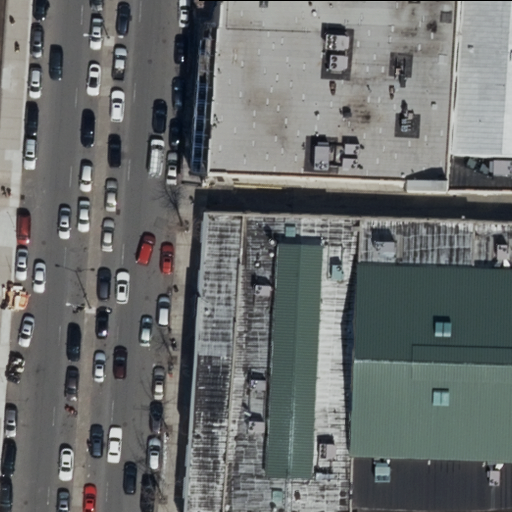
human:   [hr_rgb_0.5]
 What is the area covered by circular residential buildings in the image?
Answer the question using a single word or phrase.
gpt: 0m2

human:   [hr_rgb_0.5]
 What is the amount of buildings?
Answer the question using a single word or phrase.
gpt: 2

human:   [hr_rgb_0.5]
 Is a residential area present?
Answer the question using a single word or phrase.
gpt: yes

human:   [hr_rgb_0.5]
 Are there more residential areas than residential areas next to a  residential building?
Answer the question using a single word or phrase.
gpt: no

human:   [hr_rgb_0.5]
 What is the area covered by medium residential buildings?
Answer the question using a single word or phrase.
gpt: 0m2

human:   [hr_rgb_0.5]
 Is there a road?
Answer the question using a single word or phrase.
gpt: yes

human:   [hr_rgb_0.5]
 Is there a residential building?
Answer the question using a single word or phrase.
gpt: yes

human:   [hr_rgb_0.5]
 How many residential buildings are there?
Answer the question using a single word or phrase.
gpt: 2

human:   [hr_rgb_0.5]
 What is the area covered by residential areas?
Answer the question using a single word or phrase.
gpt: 477m2

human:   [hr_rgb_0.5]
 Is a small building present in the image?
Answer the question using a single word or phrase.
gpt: no

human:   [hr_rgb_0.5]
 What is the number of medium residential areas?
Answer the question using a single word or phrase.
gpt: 1

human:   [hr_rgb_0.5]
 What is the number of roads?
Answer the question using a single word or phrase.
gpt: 4

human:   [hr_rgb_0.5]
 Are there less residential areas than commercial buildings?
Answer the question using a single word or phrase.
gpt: no

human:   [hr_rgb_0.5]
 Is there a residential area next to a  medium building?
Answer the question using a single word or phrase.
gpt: no

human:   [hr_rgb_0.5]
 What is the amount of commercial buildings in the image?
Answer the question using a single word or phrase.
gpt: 0

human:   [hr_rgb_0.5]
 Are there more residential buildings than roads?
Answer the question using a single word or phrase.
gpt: no

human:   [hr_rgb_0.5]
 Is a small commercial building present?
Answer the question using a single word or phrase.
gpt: no

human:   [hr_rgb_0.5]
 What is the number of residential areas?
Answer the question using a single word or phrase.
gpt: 1

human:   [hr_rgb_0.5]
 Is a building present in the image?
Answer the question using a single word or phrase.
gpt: yes

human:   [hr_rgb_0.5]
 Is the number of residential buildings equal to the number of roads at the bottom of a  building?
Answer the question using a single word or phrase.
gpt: no

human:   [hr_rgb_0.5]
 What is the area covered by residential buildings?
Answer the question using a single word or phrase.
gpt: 5872m2

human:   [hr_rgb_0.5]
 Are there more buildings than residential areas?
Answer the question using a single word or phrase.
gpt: yes

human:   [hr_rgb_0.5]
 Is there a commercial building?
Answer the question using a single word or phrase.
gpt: no

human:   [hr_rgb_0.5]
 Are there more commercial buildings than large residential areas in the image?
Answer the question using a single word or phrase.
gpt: no

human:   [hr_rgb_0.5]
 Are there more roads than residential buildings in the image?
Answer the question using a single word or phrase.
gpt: yes

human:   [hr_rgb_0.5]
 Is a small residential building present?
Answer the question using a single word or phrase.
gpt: no

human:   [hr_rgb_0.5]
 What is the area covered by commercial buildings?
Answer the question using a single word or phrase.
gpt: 0m2

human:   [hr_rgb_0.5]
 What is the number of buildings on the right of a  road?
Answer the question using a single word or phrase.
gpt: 2

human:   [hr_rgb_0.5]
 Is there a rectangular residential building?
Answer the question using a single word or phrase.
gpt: yes

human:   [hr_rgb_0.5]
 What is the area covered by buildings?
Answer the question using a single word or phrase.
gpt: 5872m2

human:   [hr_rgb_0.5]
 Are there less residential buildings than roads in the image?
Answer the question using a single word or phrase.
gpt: yes

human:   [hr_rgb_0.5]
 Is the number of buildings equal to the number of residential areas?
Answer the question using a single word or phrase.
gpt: no

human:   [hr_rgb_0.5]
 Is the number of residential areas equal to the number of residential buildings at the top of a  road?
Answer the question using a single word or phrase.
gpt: yes

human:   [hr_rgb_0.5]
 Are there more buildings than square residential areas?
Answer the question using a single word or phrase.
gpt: yes

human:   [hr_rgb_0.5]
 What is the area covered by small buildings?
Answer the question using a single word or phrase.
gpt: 0m2

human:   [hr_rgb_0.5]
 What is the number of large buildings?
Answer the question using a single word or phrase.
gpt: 2

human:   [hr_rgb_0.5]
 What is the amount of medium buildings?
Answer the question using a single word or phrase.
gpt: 0

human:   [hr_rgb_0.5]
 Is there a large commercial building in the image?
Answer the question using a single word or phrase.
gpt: no

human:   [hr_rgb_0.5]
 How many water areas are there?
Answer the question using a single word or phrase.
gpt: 0

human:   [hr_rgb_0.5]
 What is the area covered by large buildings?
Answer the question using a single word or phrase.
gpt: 5872m2

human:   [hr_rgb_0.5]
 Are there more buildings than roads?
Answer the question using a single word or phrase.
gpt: no

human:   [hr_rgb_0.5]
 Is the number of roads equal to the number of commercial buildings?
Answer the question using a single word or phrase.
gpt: no

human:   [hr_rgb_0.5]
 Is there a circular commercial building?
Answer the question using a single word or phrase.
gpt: no

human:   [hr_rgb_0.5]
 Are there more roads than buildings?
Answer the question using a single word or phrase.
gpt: yes

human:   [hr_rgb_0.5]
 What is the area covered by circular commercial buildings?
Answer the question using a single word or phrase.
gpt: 0m2

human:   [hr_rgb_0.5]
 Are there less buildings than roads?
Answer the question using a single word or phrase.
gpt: yes

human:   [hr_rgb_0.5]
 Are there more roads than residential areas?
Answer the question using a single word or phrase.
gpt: yes

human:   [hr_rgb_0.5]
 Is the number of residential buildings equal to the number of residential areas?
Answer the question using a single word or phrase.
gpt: no

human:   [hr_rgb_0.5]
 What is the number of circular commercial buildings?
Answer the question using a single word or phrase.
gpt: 0

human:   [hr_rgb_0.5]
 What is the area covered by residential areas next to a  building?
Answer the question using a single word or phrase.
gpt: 477m2

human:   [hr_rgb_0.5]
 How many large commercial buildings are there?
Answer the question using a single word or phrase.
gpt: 0

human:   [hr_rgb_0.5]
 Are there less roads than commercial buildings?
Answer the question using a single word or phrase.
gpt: no

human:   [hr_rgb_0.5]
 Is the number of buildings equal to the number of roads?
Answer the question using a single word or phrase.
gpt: no

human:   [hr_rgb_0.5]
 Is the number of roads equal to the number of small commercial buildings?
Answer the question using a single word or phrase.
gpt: no

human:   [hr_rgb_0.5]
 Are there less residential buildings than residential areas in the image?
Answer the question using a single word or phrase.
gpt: no

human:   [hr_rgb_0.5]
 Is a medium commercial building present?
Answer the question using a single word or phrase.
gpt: no

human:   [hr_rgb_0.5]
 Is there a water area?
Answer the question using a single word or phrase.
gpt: no

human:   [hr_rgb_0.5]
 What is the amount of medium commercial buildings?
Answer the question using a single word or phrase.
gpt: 0

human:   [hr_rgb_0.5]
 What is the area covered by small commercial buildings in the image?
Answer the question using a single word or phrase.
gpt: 0m2

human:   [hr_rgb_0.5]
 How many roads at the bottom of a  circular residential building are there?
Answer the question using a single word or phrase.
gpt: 0

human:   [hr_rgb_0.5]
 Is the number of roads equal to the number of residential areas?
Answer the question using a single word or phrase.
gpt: no

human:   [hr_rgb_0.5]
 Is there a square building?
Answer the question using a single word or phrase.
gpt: no

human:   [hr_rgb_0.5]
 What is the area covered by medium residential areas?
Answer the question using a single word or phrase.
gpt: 477m2

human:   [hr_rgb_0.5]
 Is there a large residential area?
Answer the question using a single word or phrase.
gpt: no